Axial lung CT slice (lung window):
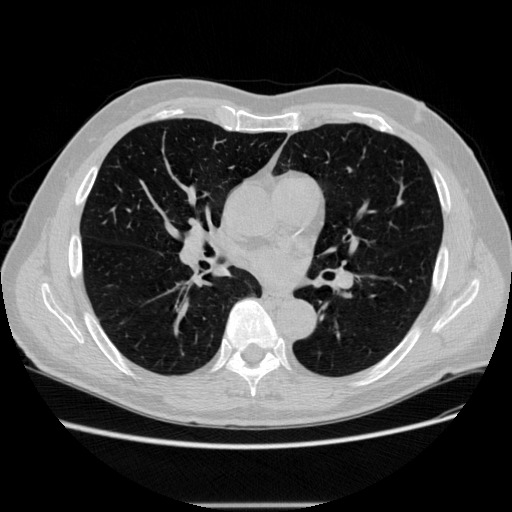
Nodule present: no